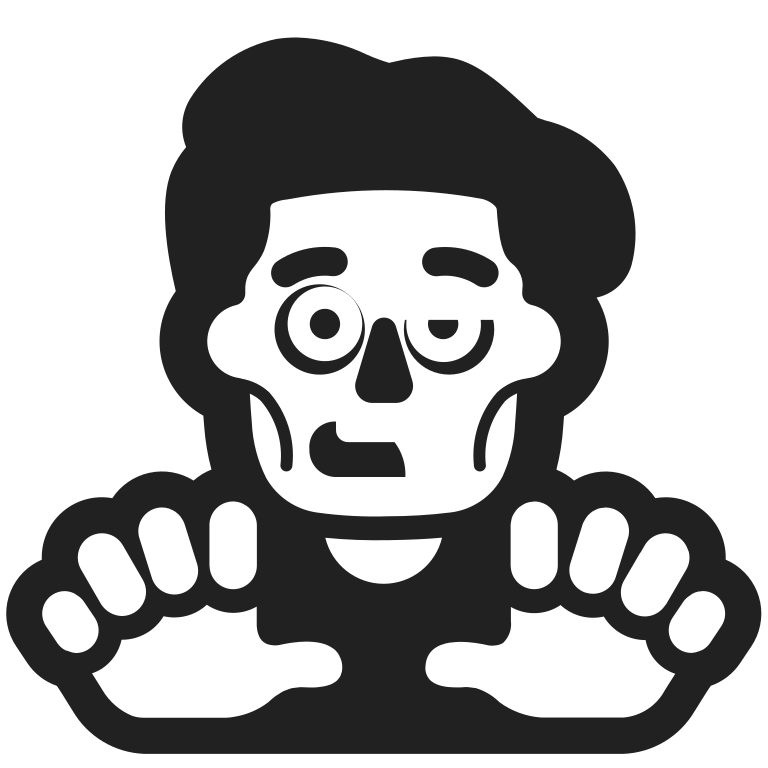
man zombie high contrast